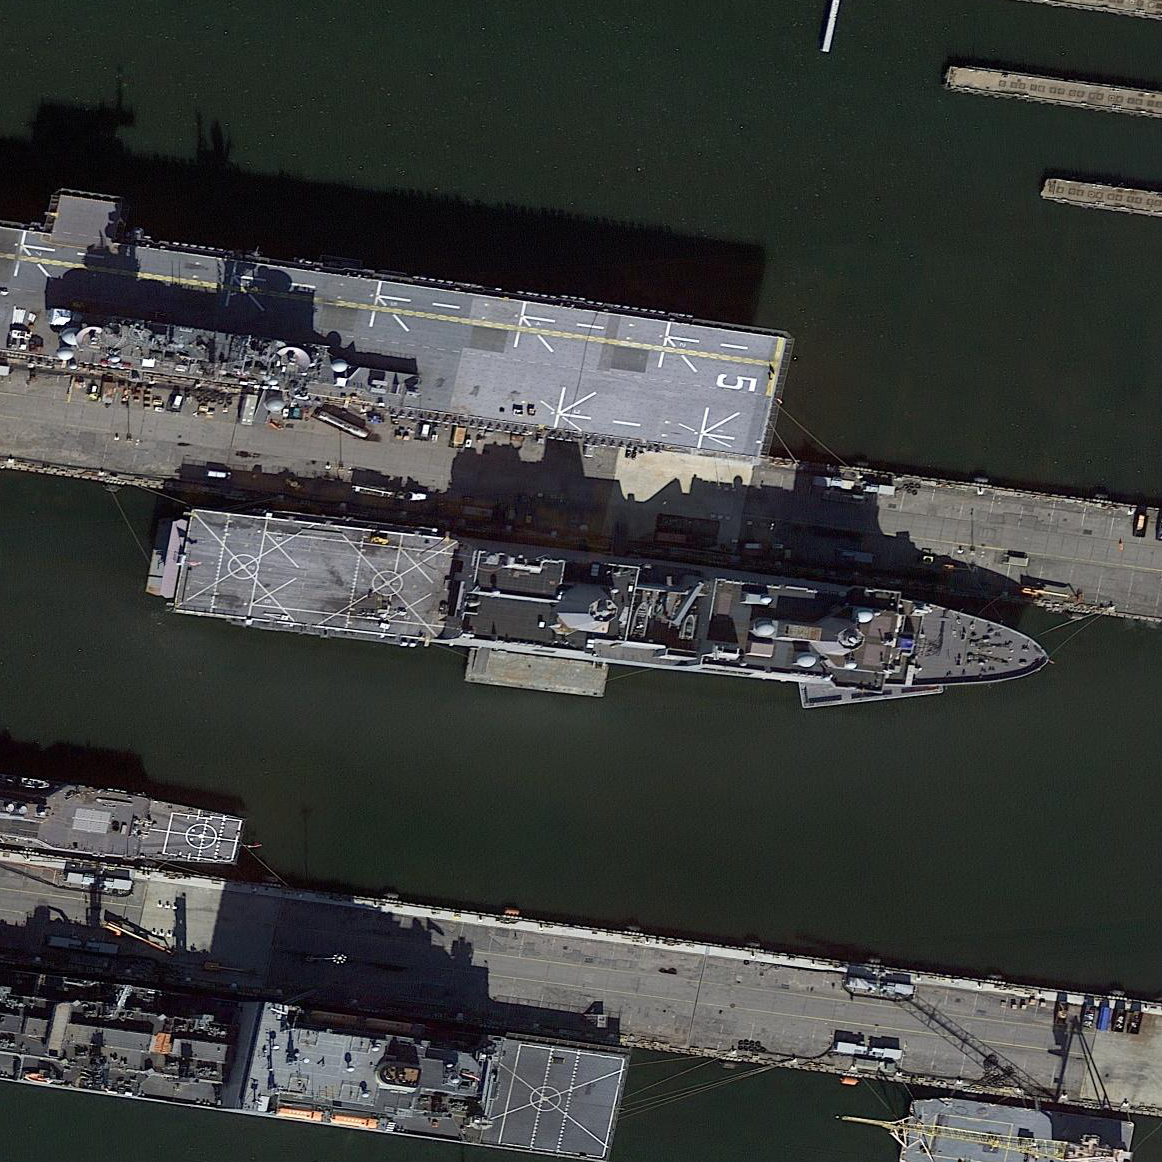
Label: combat